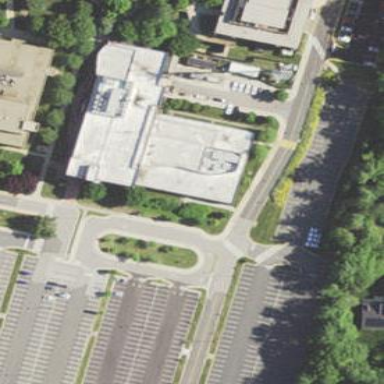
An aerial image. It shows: College building.